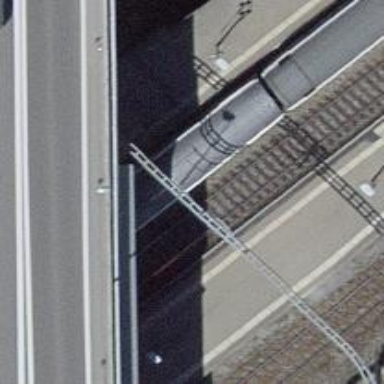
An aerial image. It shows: Single railway track with electrified contact line.